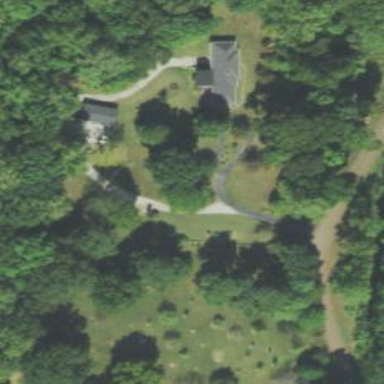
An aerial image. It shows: Driveway.